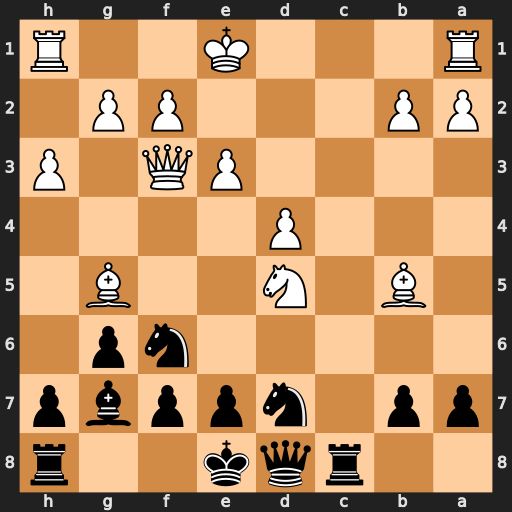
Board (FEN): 2rqk2r/pp1nppbp/5np1/1B1N2B1/3P4/4PQ1P/PP3PP1/R3K2R
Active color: b
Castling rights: KQk
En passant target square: -
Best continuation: Qa5+ Nc3 Rxc3